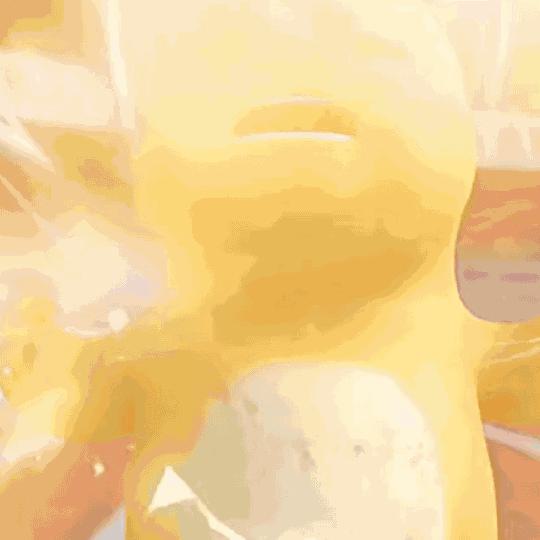
Label: nailong